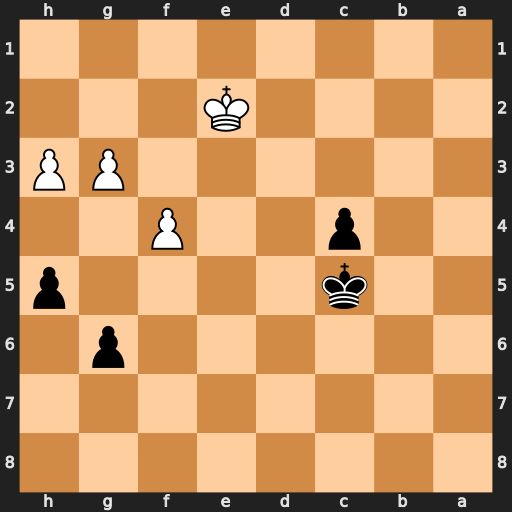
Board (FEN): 8/8/6p1/2k4p/2p2P2/6PP/4K3/8
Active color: b
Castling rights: -
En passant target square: -
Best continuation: Kd4 g4 h4 Kd2 Ke4 f5 gxf5